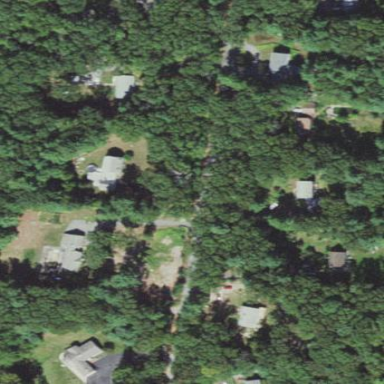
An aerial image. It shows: Residential area.